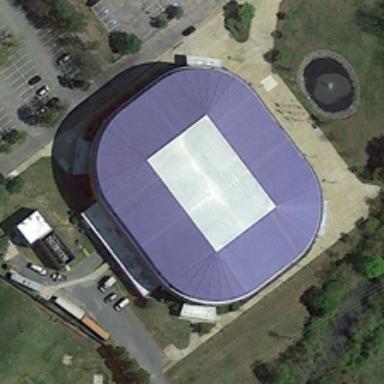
Many green trees and a parking lot are around a center building .